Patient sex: M
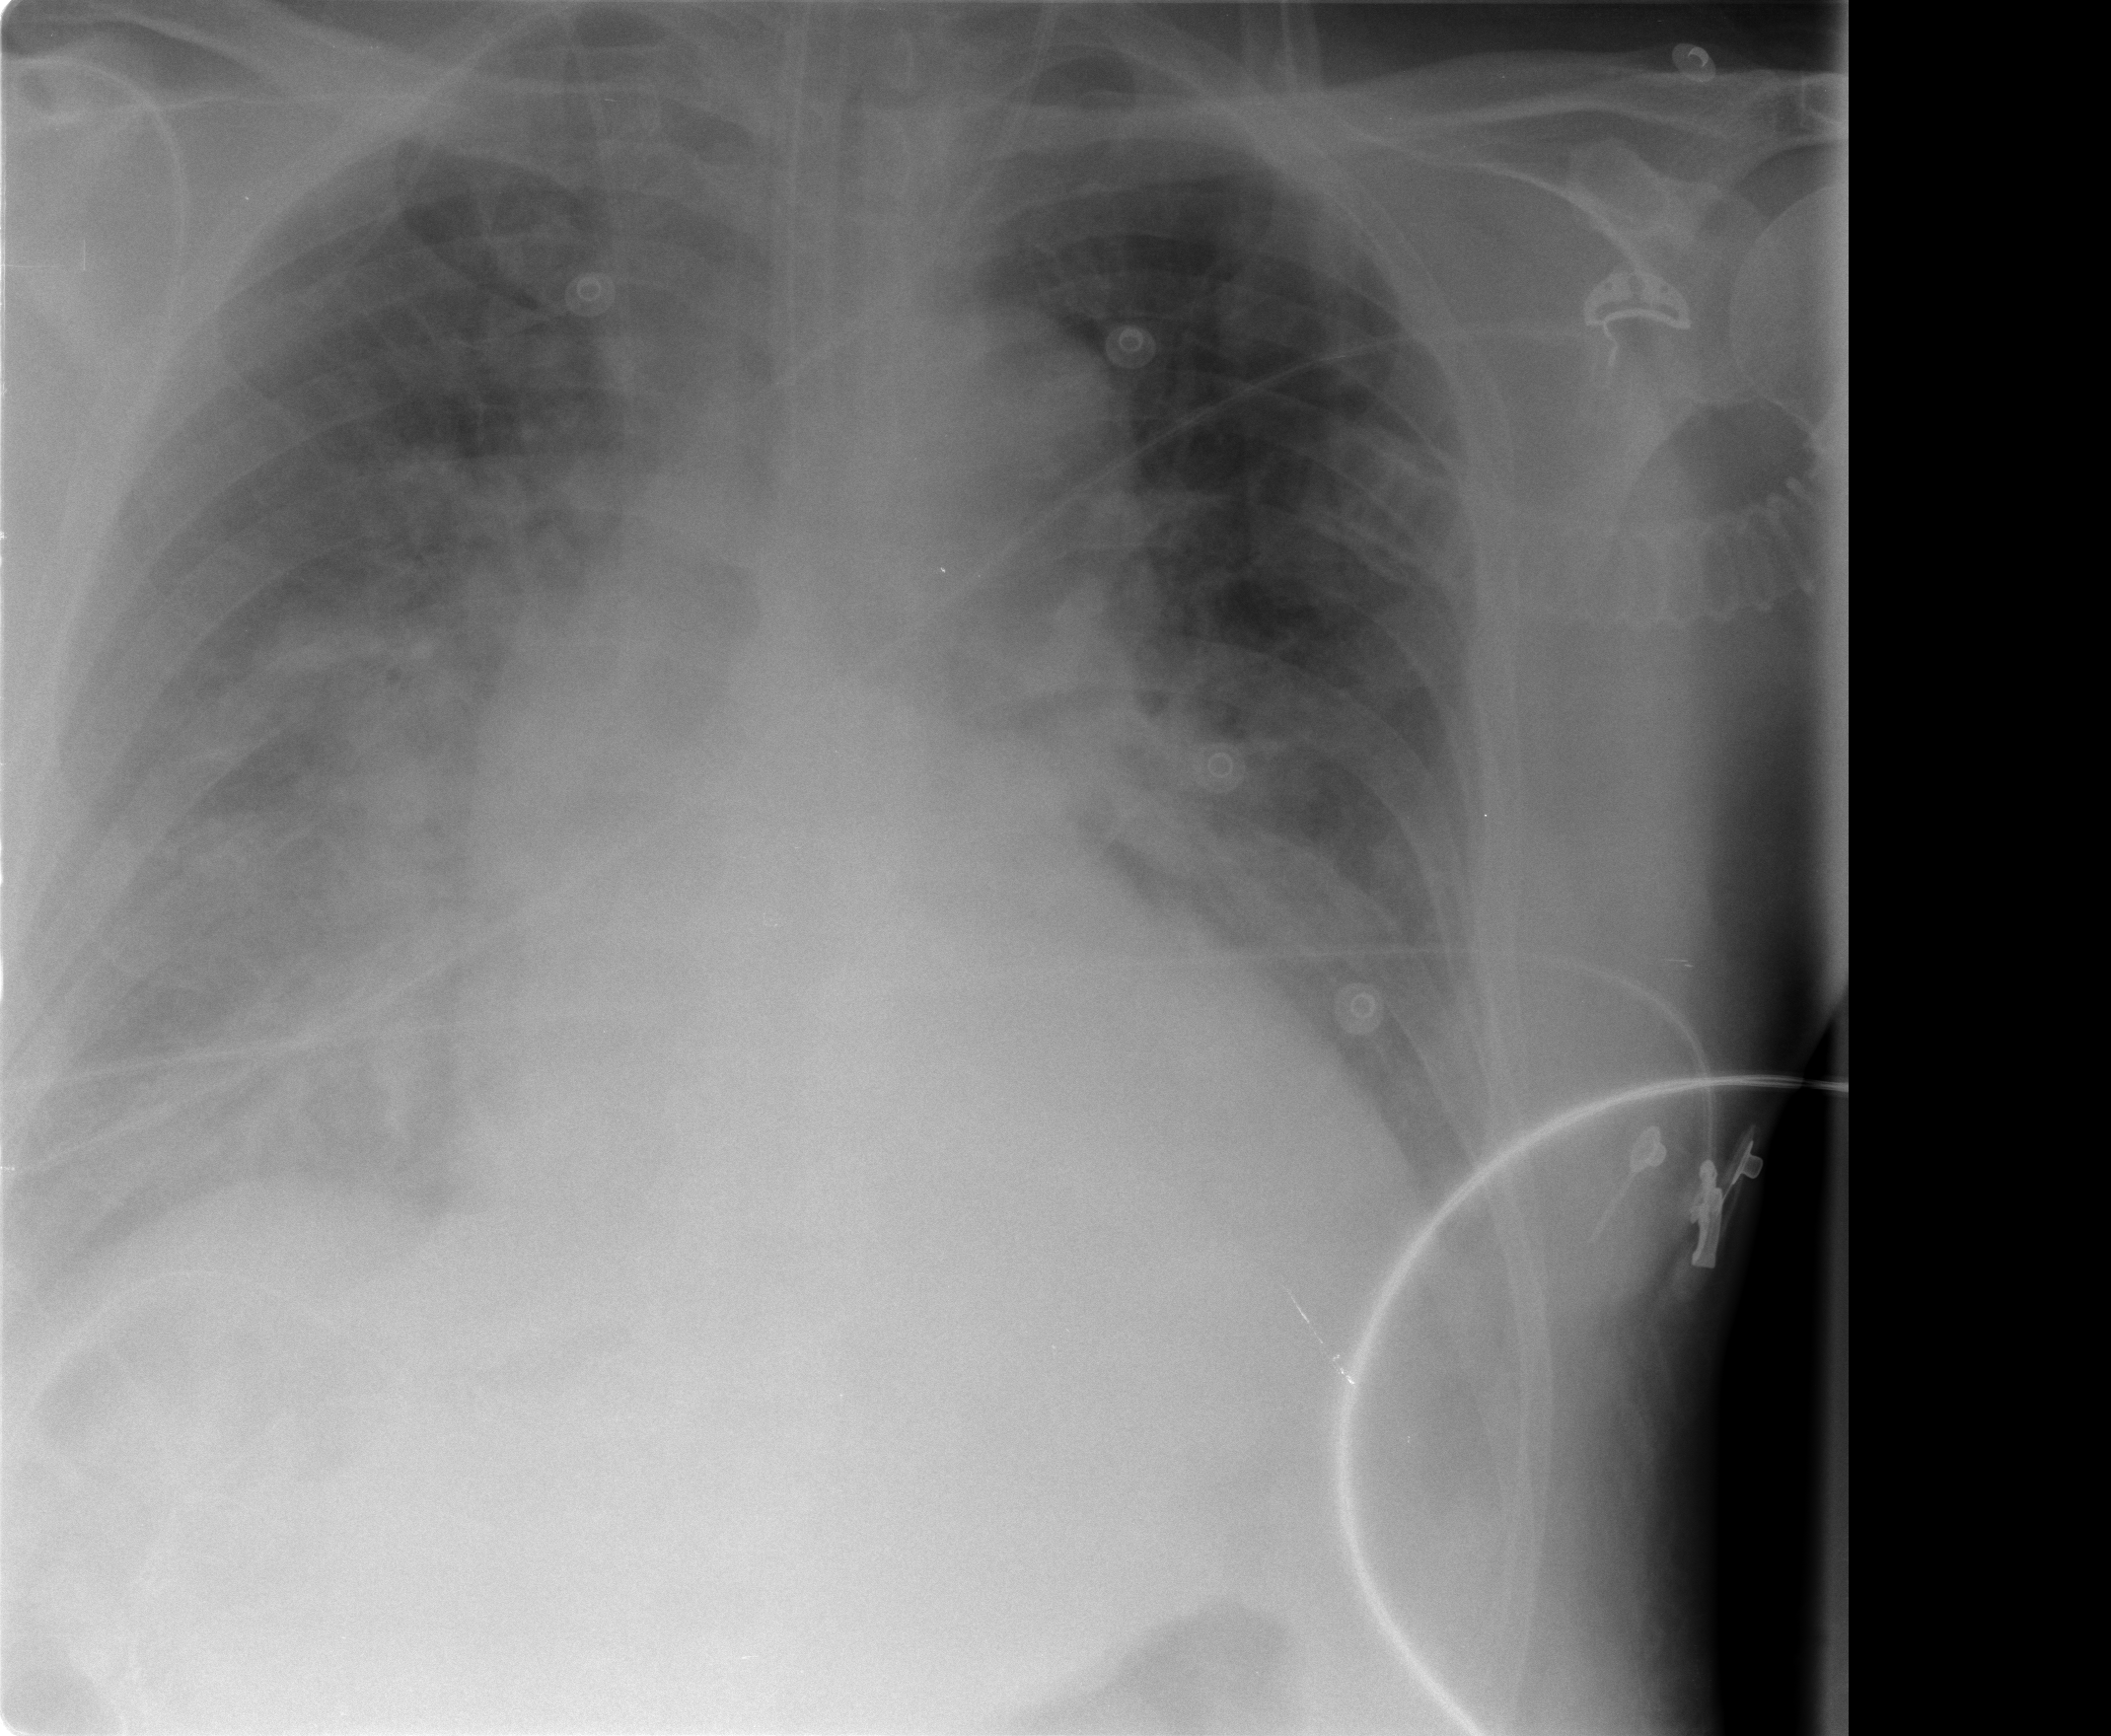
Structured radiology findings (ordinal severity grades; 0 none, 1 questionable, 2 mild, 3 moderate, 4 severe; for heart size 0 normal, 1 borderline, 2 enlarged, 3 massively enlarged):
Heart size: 2
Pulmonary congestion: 3
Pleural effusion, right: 2
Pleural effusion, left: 2
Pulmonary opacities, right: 3
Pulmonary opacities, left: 1
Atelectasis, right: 3
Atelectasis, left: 2